Question: I'm experiencing something really strange in MonoDevelop. When writing standard HTML, I'm getting weird Parser warnings telling me that my tags don't match.
In the image below, the blue squiggly is telling me that "Tag div is implicityly closed by tag "div". The red squiggly is telling me that the closing /div tag has no opening tag.

As far as I can tell, my html is valid. Can anybody suggest anything as to why I'm seeing this error?
Thanks in advance!
## UPDATE
<URL> Thanks, Mono Team!
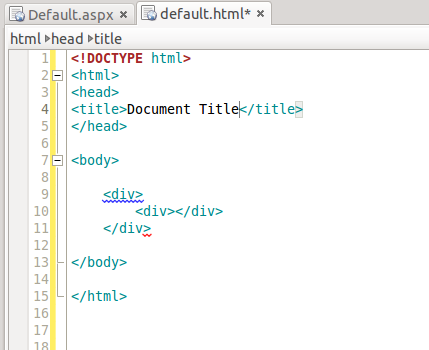
Answer: Looks like a bug in MonoDevelop. Could you file it at bugzilla.xamarin.com?